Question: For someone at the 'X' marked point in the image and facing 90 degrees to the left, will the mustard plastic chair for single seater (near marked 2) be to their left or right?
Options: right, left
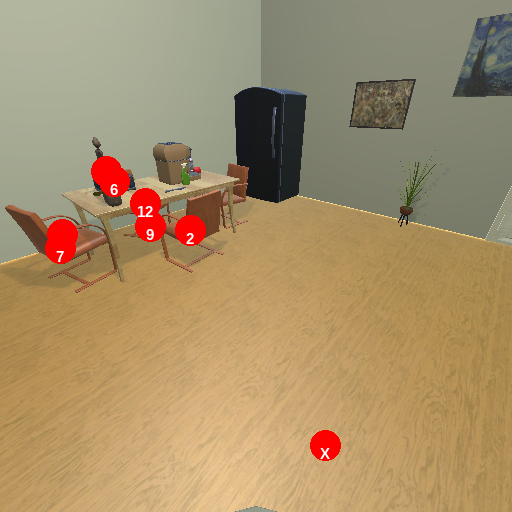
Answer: right